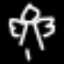
Label: angel